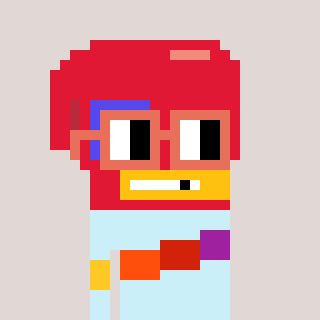
a pixel art character with square orange glasses, a boxing glove-shaped head and a cold-colored body on a warm background